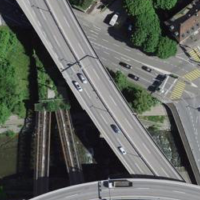
EUNIS habitat code: 57
Species observed at this site:
Macaroeris nidicolens
Volucella zonaria
Armadillidium nasatum
Himacerus mirmicoides